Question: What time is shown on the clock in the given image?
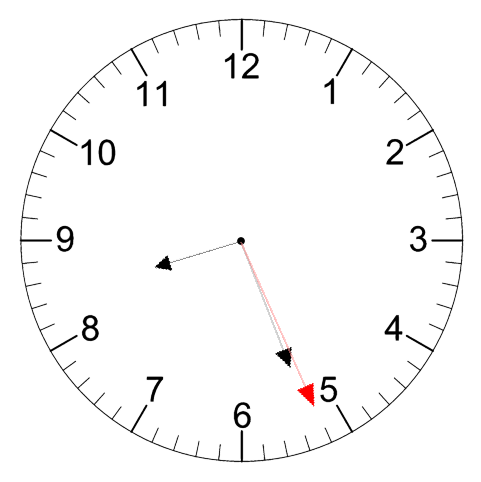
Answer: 08:26:26